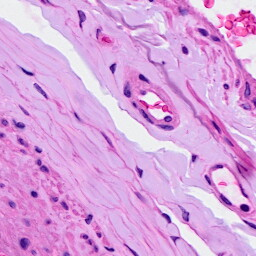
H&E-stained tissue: Ovarian